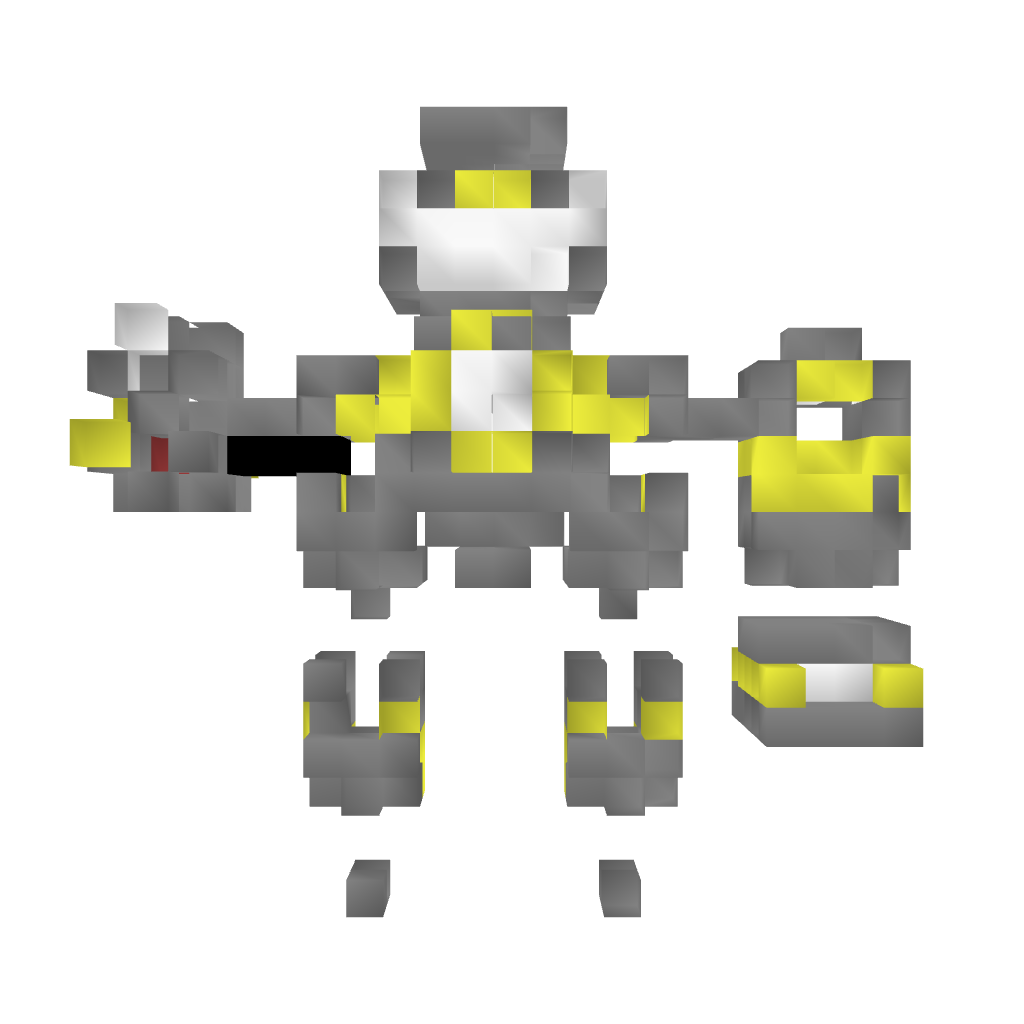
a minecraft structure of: Series A Mech 2 bad low quality